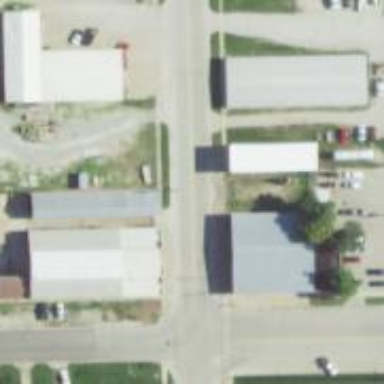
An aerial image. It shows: Lumber shop.